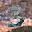
Label: 3